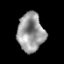
Tissue: prostate
Cell type: T cells
Senescence score: 0.285
Nuclear area (px): 1001
Mean DAPI intensity: 153.423